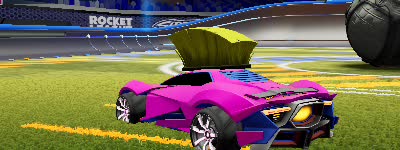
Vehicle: werewolf